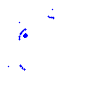
Particle: kaon